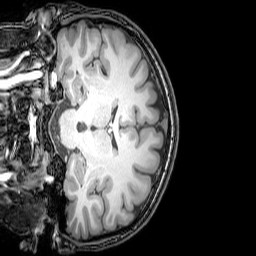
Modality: T1w
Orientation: coronal
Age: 26
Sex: male
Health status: healthy
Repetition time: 0.081 s
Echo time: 0.037 s